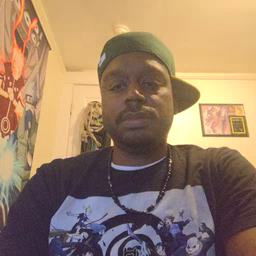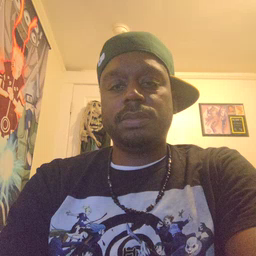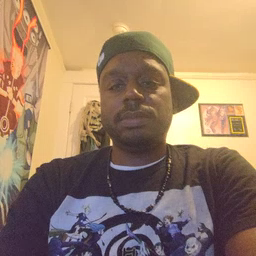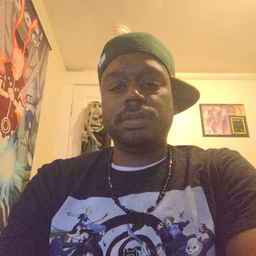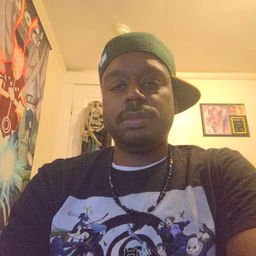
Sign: say